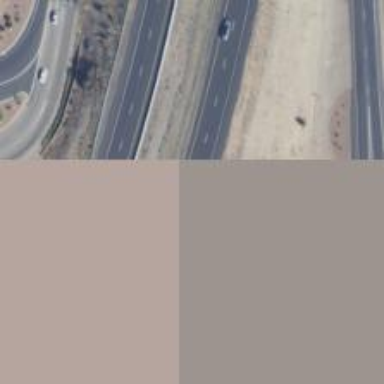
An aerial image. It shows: Asphalt bridge over motorway.